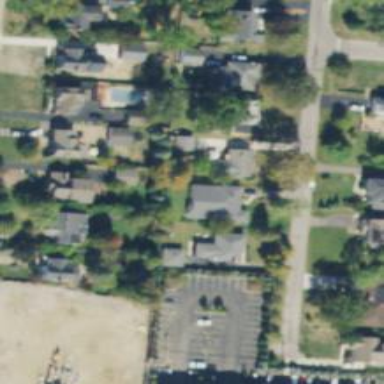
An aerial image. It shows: Residential driveway designated as service road.